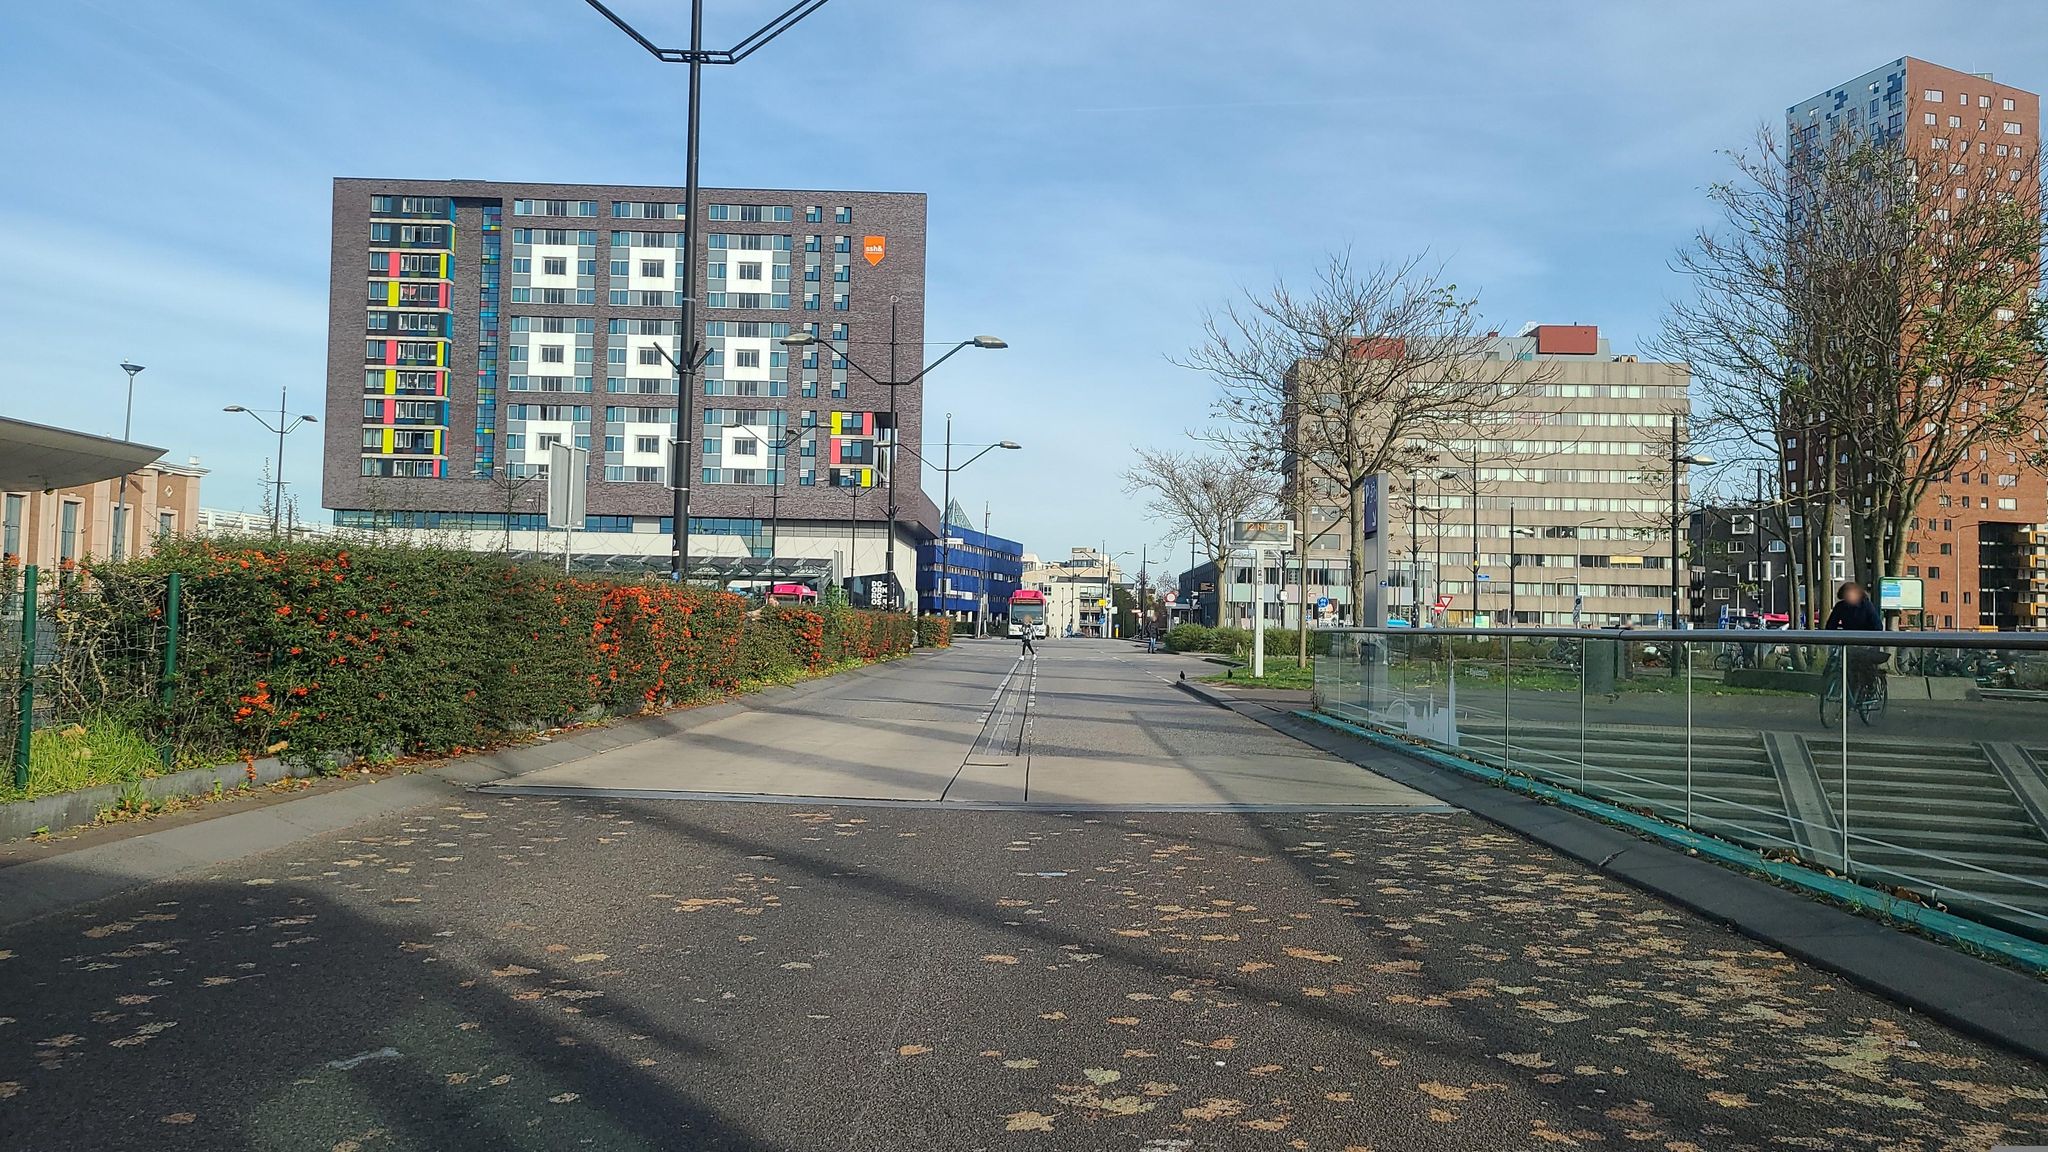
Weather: clear
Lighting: day
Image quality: good
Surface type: walking surface
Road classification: cycleway, footway, steps
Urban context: urban centre
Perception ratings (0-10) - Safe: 8.36, Lively: 4.91, Beautiful: 8.5, Boring: 7.74, Depressing: 4.91, Wealthy: 7.37